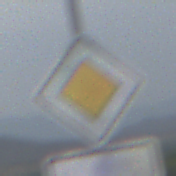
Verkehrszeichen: Vorfahrtsstrasse
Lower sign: VerlaufVorfahrtsstrasse6
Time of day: Midday
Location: Outdoor (Nature)
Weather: PartlyCloudy
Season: NotSpecified
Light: Natural